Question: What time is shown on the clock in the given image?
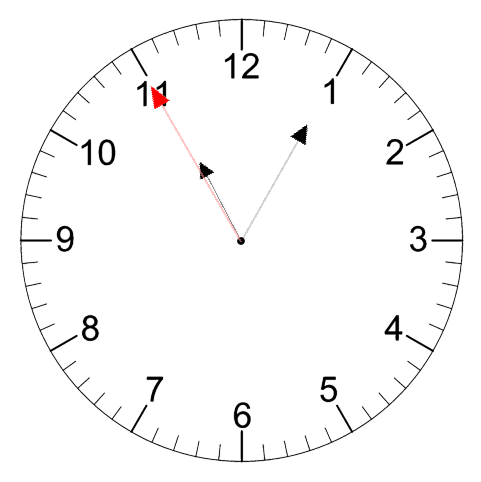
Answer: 11:04:55